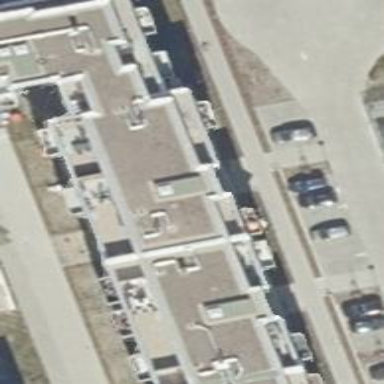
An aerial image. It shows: Flat-roofed apartment building.